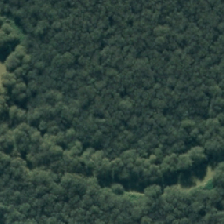
Land cover: deciduous_hardwood